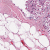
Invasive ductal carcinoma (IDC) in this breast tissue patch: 0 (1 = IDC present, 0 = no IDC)